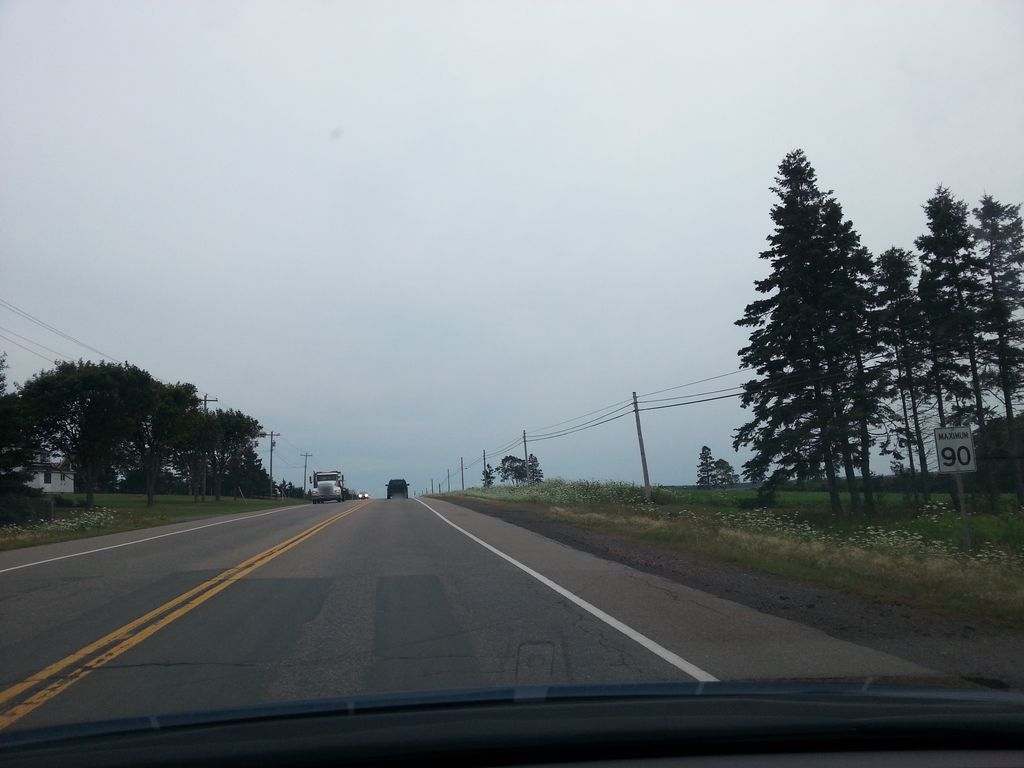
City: charlottetown